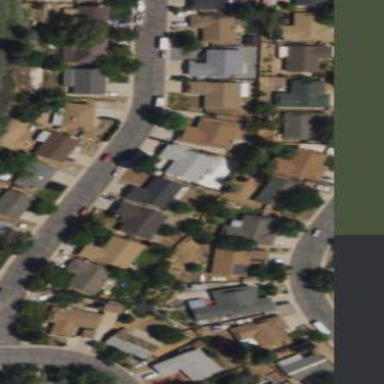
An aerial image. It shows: This residential area consists of single-family homes.